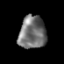
Tissue: prostate
Cell type: T cells
Senescence score: 0.3528
Nuclear area (px): 868
Mean DAPI intensity: 115.247